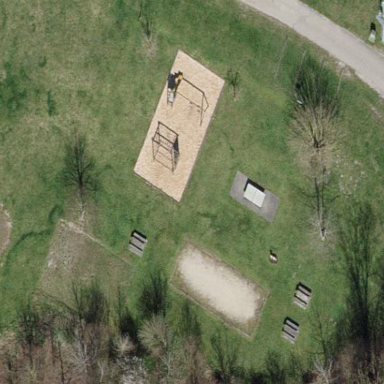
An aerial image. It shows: Playground area for leisure activities on the land.